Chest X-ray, AP view. Patient: 53 years old, sex F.
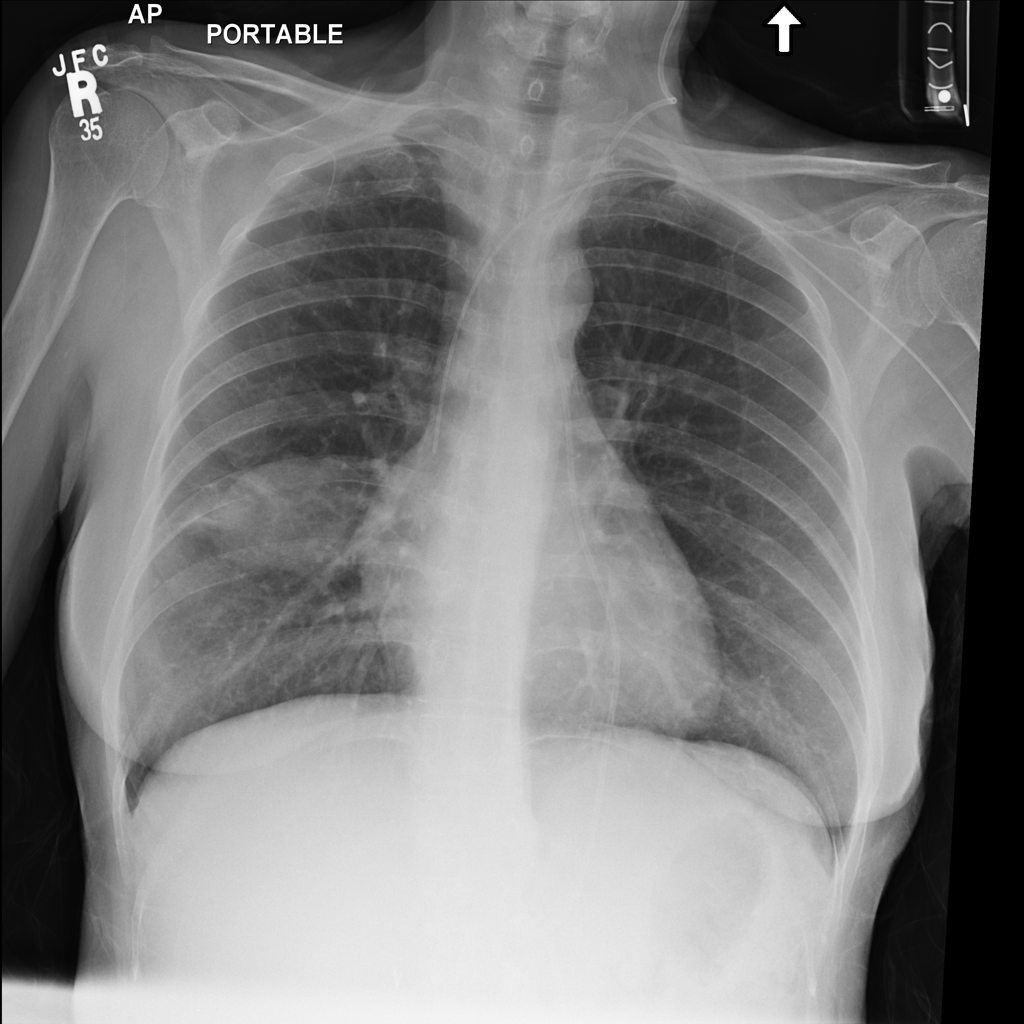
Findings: Mass